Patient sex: M
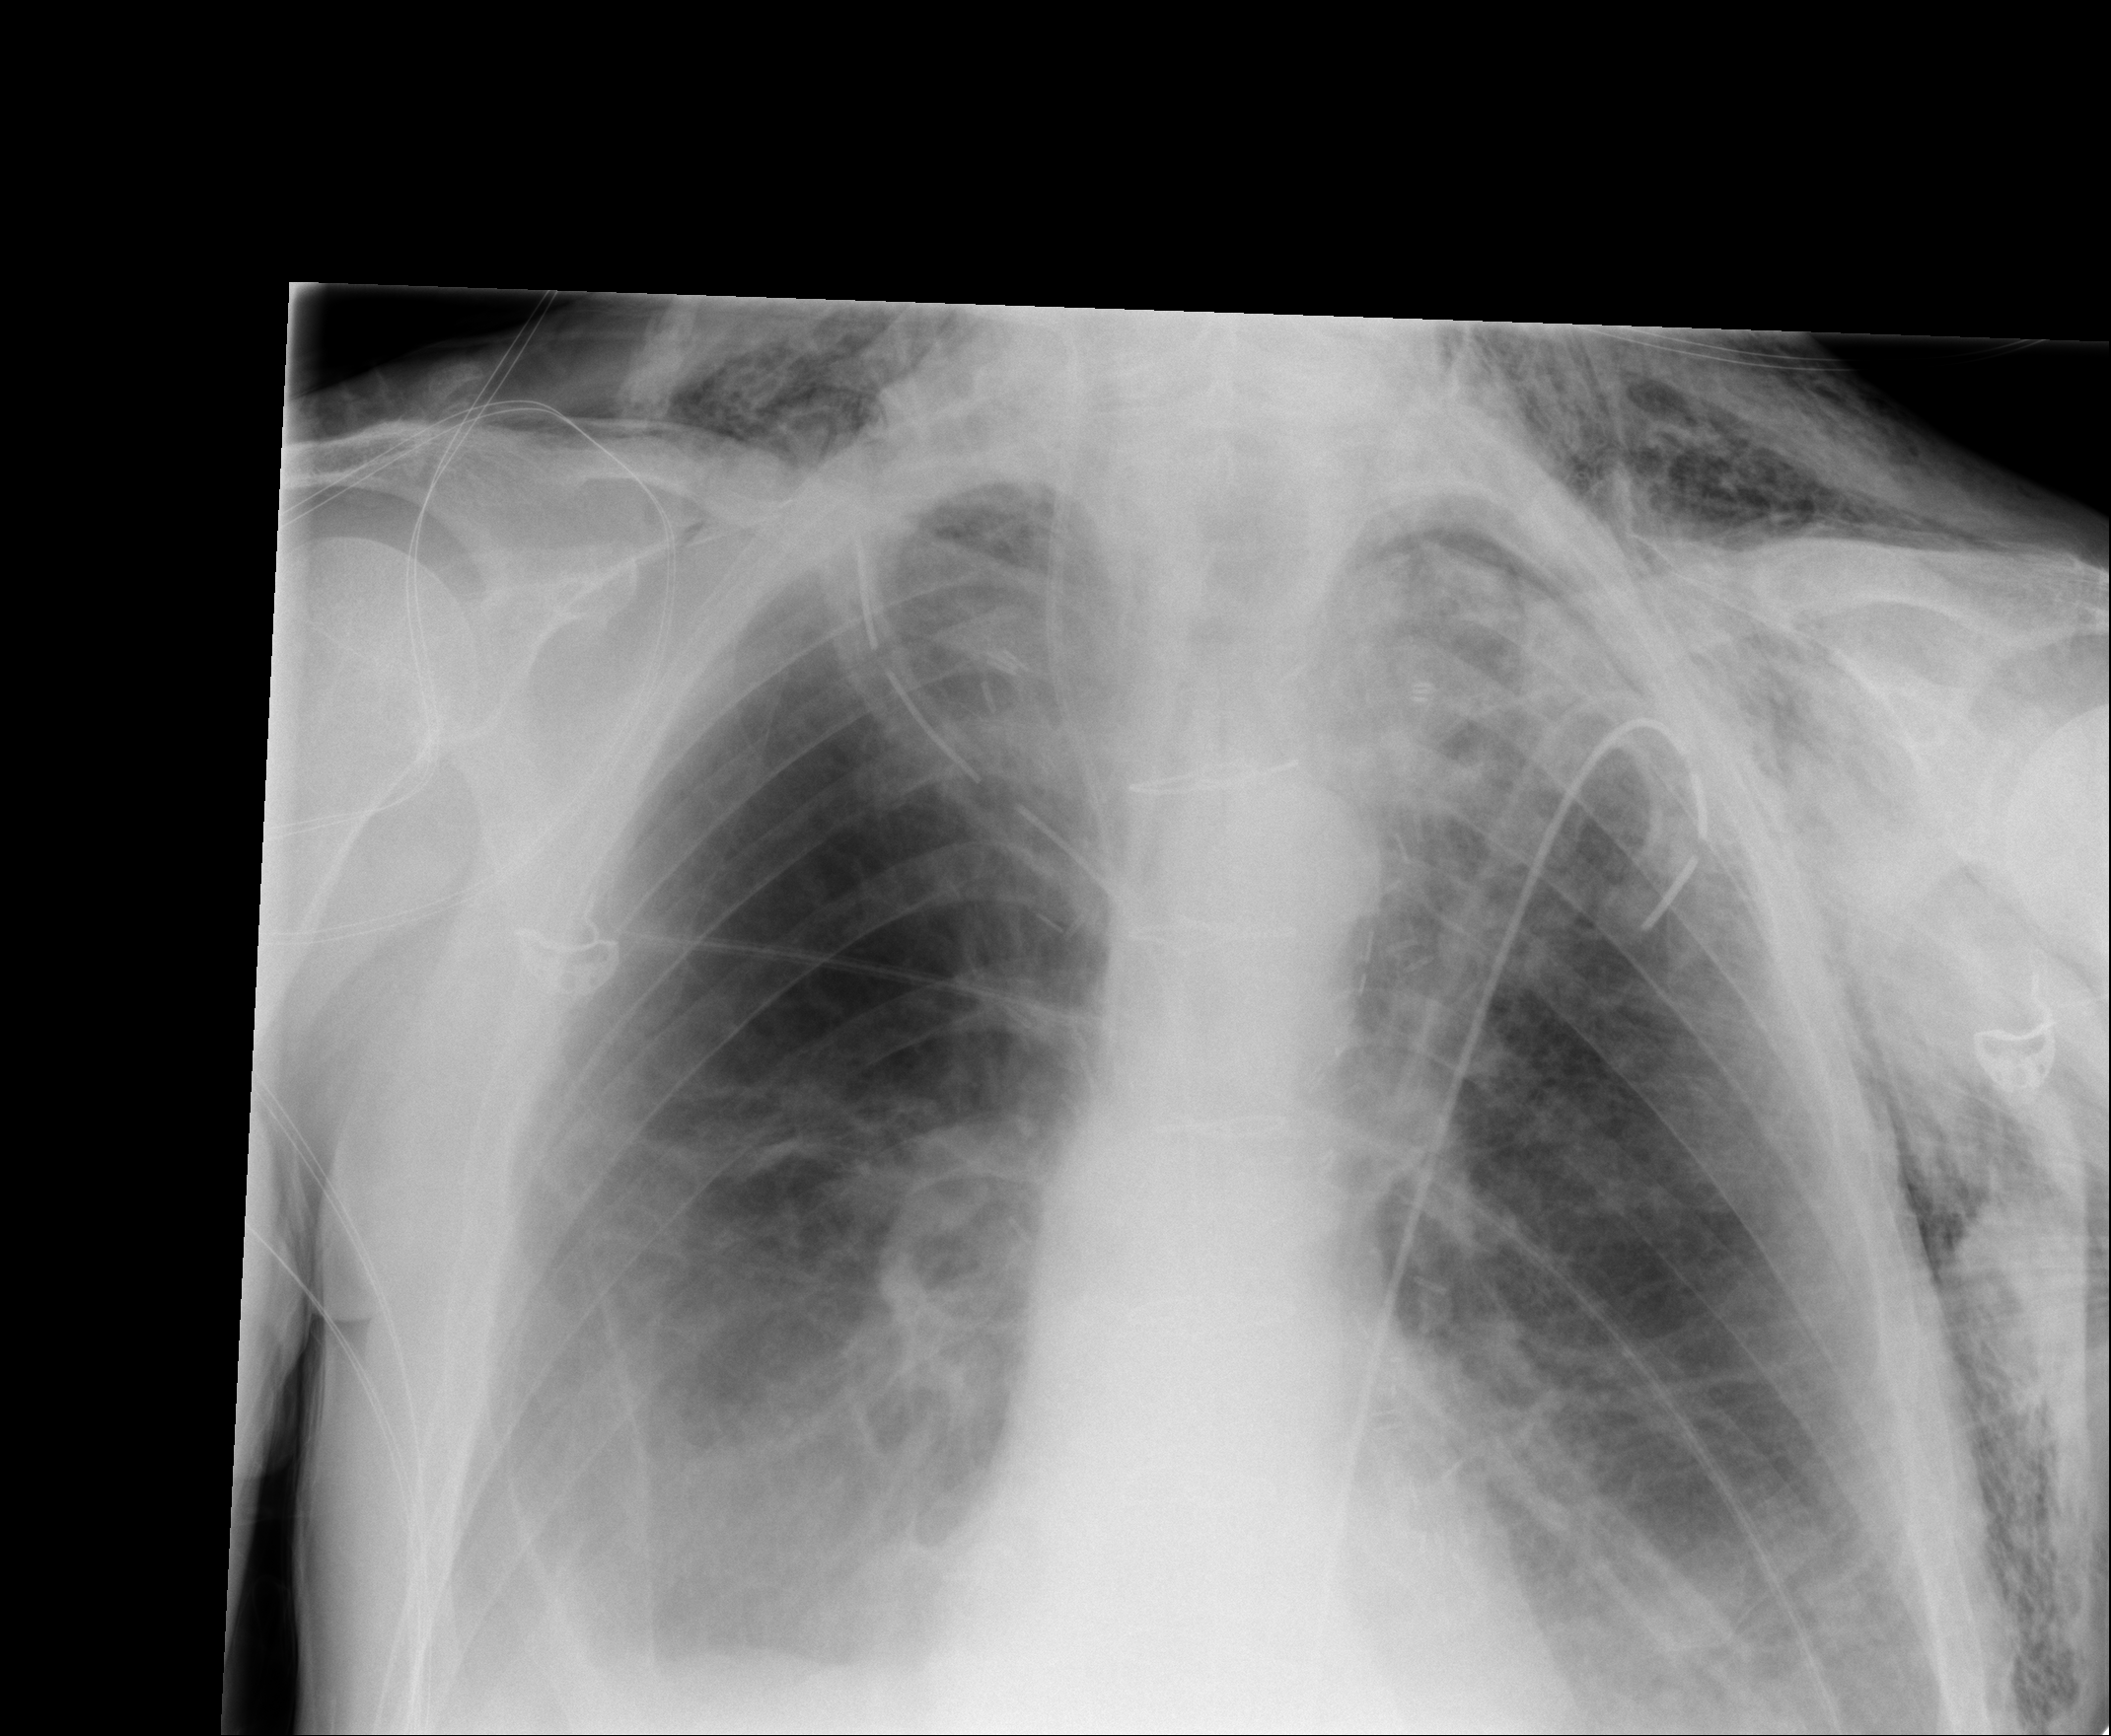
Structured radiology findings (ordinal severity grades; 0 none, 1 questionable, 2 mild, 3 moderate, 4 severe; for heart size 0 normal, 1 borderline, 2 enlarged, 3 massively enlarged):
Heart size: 0
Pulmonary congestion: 0
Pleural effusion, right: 2
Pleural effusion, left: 0
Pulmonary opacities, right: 0
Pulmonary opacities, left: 0
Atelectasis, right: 0
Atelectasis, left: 0